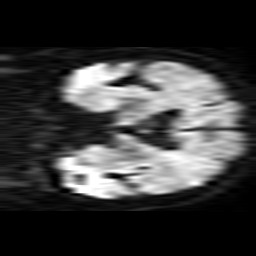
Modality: TRACE
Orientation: coronal
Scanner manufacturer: philips
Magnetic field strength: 1.5 T
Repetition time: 4.637 s
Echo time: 0.07843 s